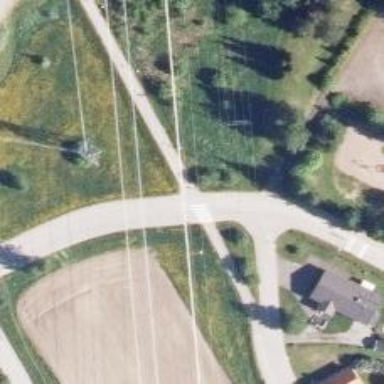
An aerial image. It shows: Cycleway.